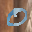
Label: 0